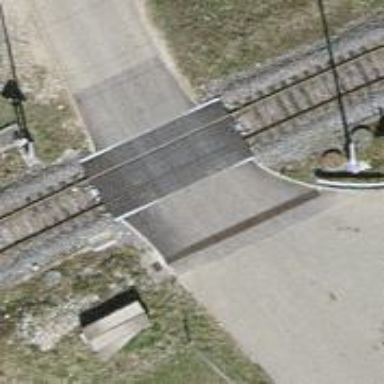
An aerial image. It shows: Level crossing at the railway with full barrier.